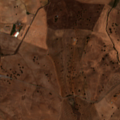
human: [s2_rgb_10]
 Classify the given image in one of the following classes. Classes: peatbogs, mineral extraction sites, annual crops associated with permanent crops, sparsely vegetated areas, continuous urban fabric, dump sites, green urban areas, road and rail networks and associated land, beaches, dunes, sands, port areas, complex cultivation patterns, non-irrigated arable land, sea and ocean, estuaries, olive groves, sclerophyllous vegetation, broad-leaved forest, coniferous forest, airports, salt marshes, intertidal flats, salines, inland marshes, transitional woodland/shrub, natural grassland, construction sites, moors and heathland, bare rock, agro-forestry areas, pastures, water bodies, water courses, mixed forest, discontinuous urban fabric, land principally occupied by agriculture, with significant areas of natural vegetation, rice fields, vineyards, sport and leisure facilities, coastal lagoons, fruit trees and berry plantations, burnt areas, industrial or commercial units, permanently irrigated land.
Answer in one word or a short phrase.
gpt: non-irrigated arable land, transitional woodland/shrub